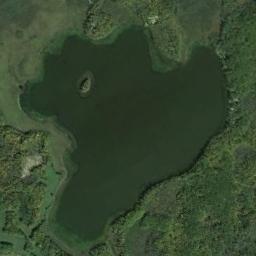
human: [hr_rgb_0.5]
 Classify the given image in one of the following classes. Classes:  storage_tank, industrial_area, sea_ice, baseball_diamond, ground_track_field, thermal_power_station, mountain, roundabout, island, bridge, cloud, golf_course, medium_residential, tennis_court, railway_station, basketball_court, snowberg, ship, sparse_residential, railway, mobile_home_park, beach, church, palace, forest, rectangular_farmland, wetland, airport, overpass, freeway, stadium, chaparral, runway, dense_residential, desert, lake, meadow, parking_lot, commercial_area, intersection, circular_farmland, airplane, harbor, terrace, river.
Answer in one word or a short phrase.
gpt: lake